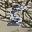
Label: 5